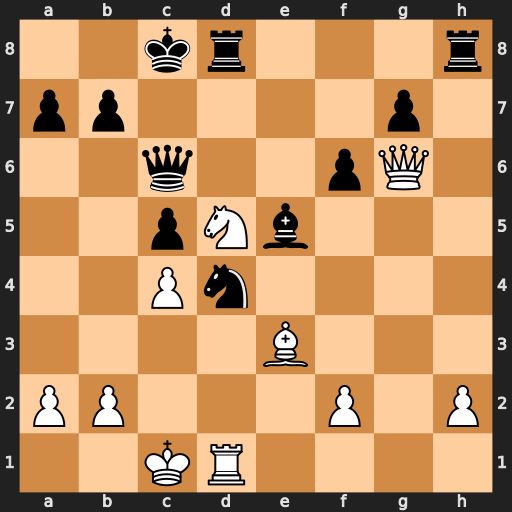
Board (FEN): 2kr3r/pp4p1/2q2pQ1/2pNb3/2Pn4/4B3/PP3P1P/2KR4
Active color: w
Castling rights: -
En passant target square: -
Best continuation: Ne7+ Kd7 Nxc6